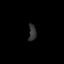
Tissue: prostate
Cell type: Fibroblasts
Senescence score: 0.7042
Nuclear area (px): 123
Mean DAPI intensity: 50.252